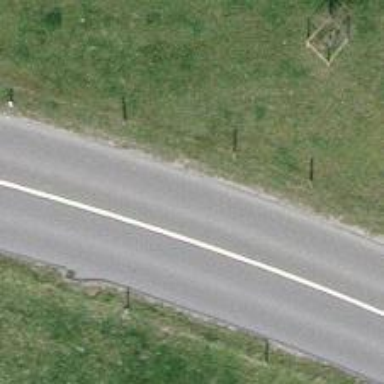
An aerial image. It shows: Secondary road.